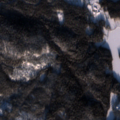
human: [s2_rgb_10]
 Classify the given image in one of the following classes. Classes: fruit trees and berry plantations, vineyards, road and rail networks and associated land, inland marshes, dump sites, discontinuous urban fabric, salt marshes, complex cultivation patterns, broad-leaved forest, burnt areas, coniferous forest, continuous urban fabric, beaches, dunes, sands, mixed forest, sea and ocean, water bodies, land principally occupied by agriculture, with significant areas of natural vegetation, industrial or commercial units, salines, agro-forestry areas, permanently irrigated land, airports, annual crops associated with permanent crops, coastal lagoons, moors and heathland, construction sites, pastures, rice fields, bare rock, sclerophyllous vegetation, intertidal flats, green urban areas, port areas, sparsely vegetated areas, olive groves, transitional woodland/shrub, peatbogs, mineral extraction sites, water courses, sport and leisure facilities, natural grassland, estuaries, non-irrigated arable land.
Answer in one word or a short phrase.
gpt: coniferous forest, mixed forest